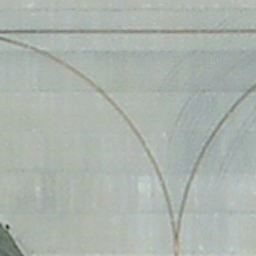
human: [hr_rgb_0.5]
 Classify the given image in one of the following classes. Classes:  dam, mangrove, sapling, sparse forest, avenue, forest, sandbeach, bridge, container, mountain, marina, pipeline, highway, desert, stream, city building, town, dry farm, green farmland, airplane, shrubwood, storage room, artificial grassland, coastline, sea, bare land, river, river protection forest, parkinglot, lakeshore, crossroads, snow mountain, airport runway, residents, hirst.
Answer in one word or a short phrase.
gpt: airport runway